Question: I am trying to make a pure css div with arrow ( like speech bubble )
I have created a fiddle here <URL>
Basically, I havent used an image in the fiddle but to the left of the div box when you hover over the image the div animates. You can see effect when you hover over the link.
I want to make it look like a speech bubble, but struggling to accomplish this.
Here is image of what I am after.

Any help greatly appreciated. I only need help doing the arrow for the div.
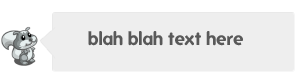
Answer: I fiddled with this myself, and came up with a great solution. Code below.
'''
.logo-heading {
position:absolute;
font-size:12px;
margin-left:230px;
float:left;
line-height:16px;
color:#404040;
background: rgb(255,255,255);
background: -moz-linear-gradient(left, rgba(255,255,255,1) 0%, rgba(238,238,238,1) 100%);
background: -webkit-gradient(linear, left top, right top, color-stop(0%,rgba(255,255,255,1)), color-stop(100%,rgba(238,238,238,1)));
background: -webkit-linear-gradient(left, rgba(255,255,255,1) 0%,rgba(238,238,238,1) 100%);
background: -o-linear-gradient(left, rgba(255,255,255,1) 0%,rgba(238,238,238,1) 100%);
background: -ms-linear-gradient(left, rgba(255,255,255,1) 0%,rgba(238,238,238,1) 100%);
background: linear-gradient(left, rgba(255,255,255,1) 0%,rgba(238,238,238,1) 100%);
filter: progid:DXImageTransform.Microsoft.gradient( startColorstr='#ffffff', endColorstr='#eeeeee',GradientType=1 );
top:38px;
padding:5px;
border-width:1px;
border-color: #cccccc #F6F6F6 #F6F6F6 #cccccc;
border-style:solid;
border-radius:3px;
-moz-border-radius: 3px;
-webkit-border-radius: 3px;
text-shadow: 1px 1px 0 #fff;
}
.logo-heading2{
position:absolute;
font-size:12px;
margin-left:230px;
float:left;
line-height:16px;
display:none;
color:#404040;
background: rgb(255,255,255);
background: -moz-linear-gradient(left, rgba(255,255,255,1) 0%, rgba(238,238,238,1) 100%);
background: -webkit-gradient(linear, left top, right top, color-stop(0%,rgba(255,255,255,1)), color-stop(100%,rgba(238,238,238,1)));
background: -webkit-linear-gradient(left, rgba(255,255,255,1) 0%,rgba(238,238,238,1) 100%);
background: -o-linear-gradient(left, rgba(255,255,255,1) 0%,rgba(238,238,238,1) 100%);
background: -ms-linear-gradient(left, rgba(255,255,255,1) 0%,rgba(238,238,238,1) 100%);
background: linear-gradient(left, rgba(255,255,255,1) 0%,rgba(238,238,238,1) 100%);
filter: progid:DXImageTransform.Microsoft.gradient( startColorstr='#ffffff', endColorstr='#eeeeee',GradientType=1 );
top:38px;
padding:5px;
border-width:1px;
border-color: #cccccc #F6F6F6 #F6F6F6 #cccccc;
border-style:solid;
border-radius:3px;
-moz-border-radius: 3px;
-webkit-border-radius: 3px;
text-shadow: 1px 1px 0 #fff;
}
#tail1 {
width: 0px;
height: 0px;
border: 10px solid;
border-color: transparent #f0f0f0 transparent transparent;
position:absolute;
top: 14px;
left: -21px;
}
#tail2 {
width: 0px;
height: 0px;
border: 10px solid;
border-color: transparent #ffffff transparent transparent;
position:absolute;
left: -20px;
top: 14px;
}
'''
Changed a couple of things in the js and works perfect. Thanks guys